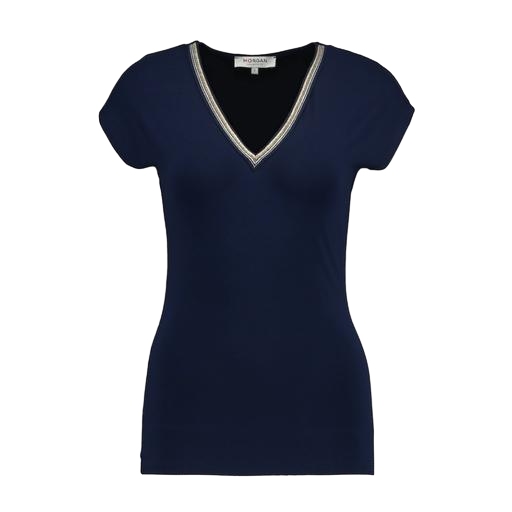
blue v-neck t-shirt only macy, blue v-neck top only macy, blue classic v-neck tee, white background